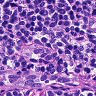
Metastatic tissue present: no